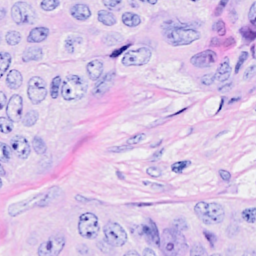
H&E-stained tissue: Breast